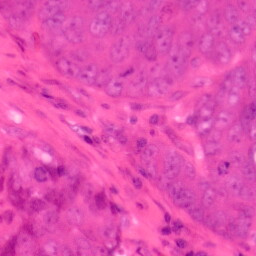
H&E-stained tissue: Colon